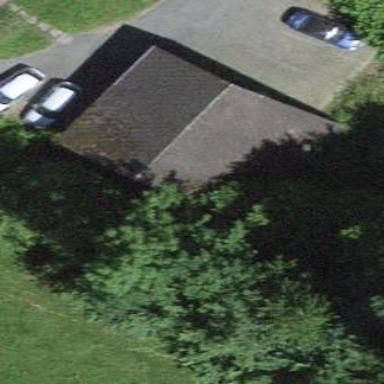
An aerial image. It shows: Barn.